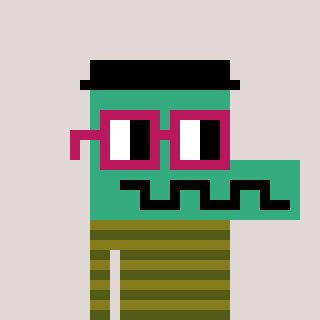
a pixel art character with square dark red glasses, a crocodile-shaped head and a gunk-colored body on a warm background